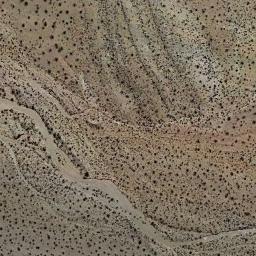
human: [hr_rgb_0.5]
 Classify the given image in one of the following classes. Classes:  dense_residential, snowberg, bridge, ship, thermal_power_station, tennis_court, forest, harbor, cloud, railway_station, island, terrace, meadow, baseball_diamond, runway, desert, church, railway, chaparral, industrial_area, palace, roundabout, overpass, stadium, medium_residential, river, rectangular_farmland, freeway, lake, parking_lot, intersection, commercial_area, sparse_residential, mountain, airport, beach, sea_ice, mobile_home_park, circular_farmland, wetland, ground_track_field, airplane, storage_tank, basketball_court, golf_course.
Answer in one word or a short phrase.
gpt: chaparral